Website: walmart
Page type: billing-address
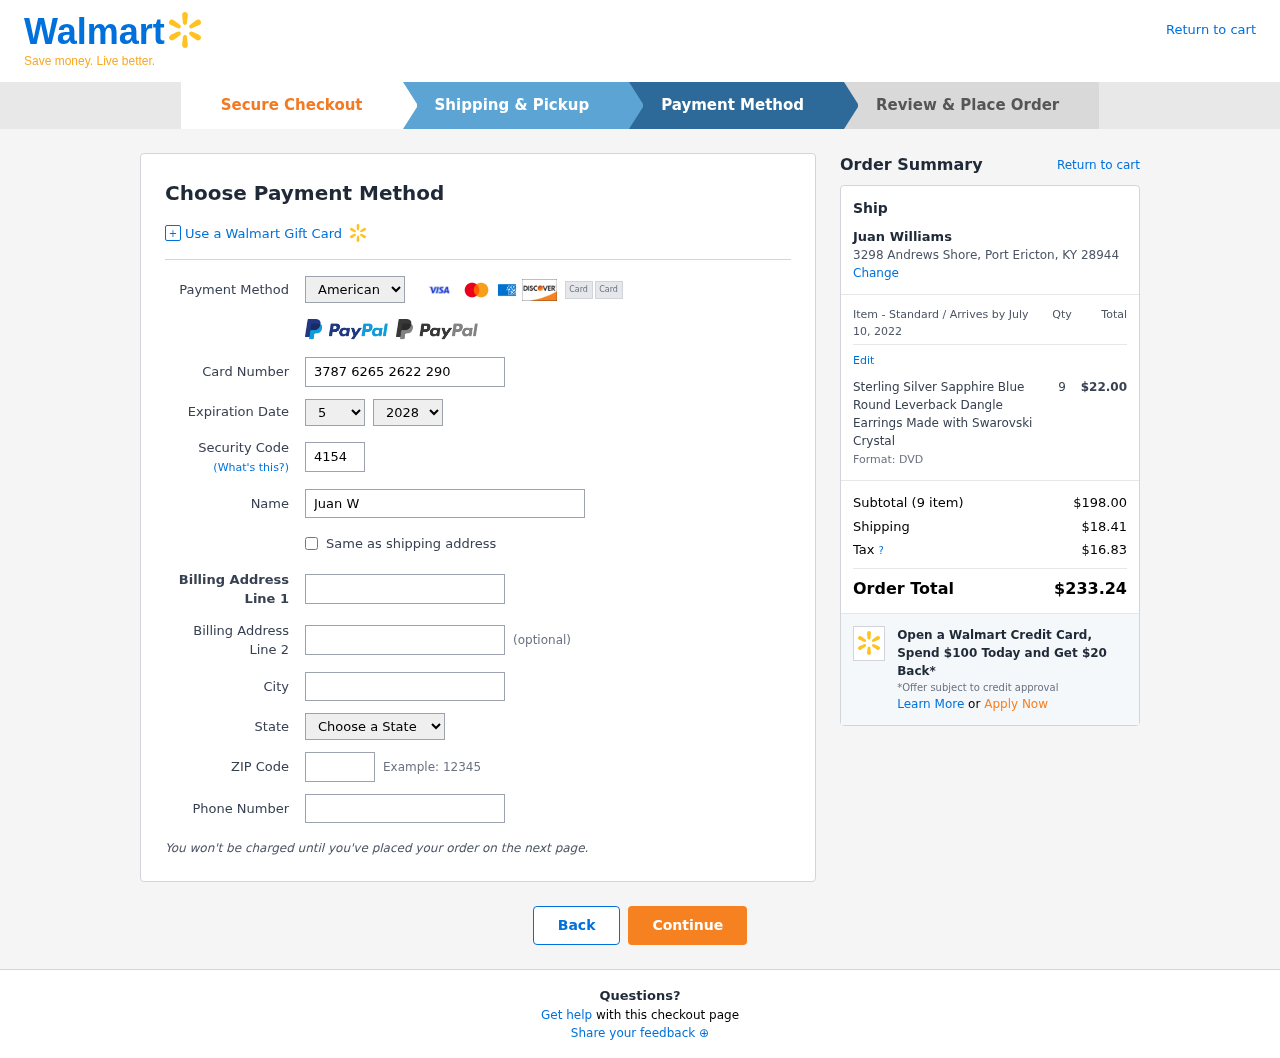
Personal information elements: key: PII_CARD_CVV
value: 4154
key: PII_CARD_EXPIRY_MONTH
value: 05
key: PII_CARD_EXPIRY_YEAR
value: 28
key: PII_CARD_NUMBER
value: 3787 6265 2622 290
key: PII_CARD_TYPE
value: American Express
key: PII_CITY
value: Port Ericton
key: PII_CITY_STATE_ZIP
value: Port Ericton, KY 28944
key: PII_FULLNAME
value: Juan Williams
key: PII_PHONE
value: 3054284330
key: PII_POSTCODE
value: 28944
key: PII_STATE
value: Kentucky
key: PII_STREET
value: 3298 Andrews Shore
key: PII_FULLNAME2
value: Juan Williams
Product elements: key: PRODUCT1_NAME
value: Sterling Silver Sapphire Blue Round Leverback Dangle Earrings Made with Swarovski Crystal
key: PRODUCT1_PRICE
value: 22
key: PRODUCT1_QUANTITY
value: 9
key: PRODUCT1_DESC
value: Format: DVD
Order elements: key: ORDER_DELIVERY_DATE
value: July 10, 2022
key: ORDER_NUM_ITEMS
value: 9
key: ORDER_SUBTOTAL
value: $198.00
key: ORDER_SHIPPING_COST
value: $18.41
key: ORDER_TAX
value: $16.83
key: ORDER_TOTAL
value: $233.24